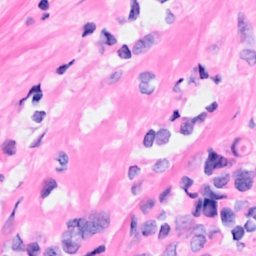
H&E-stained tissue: Breast